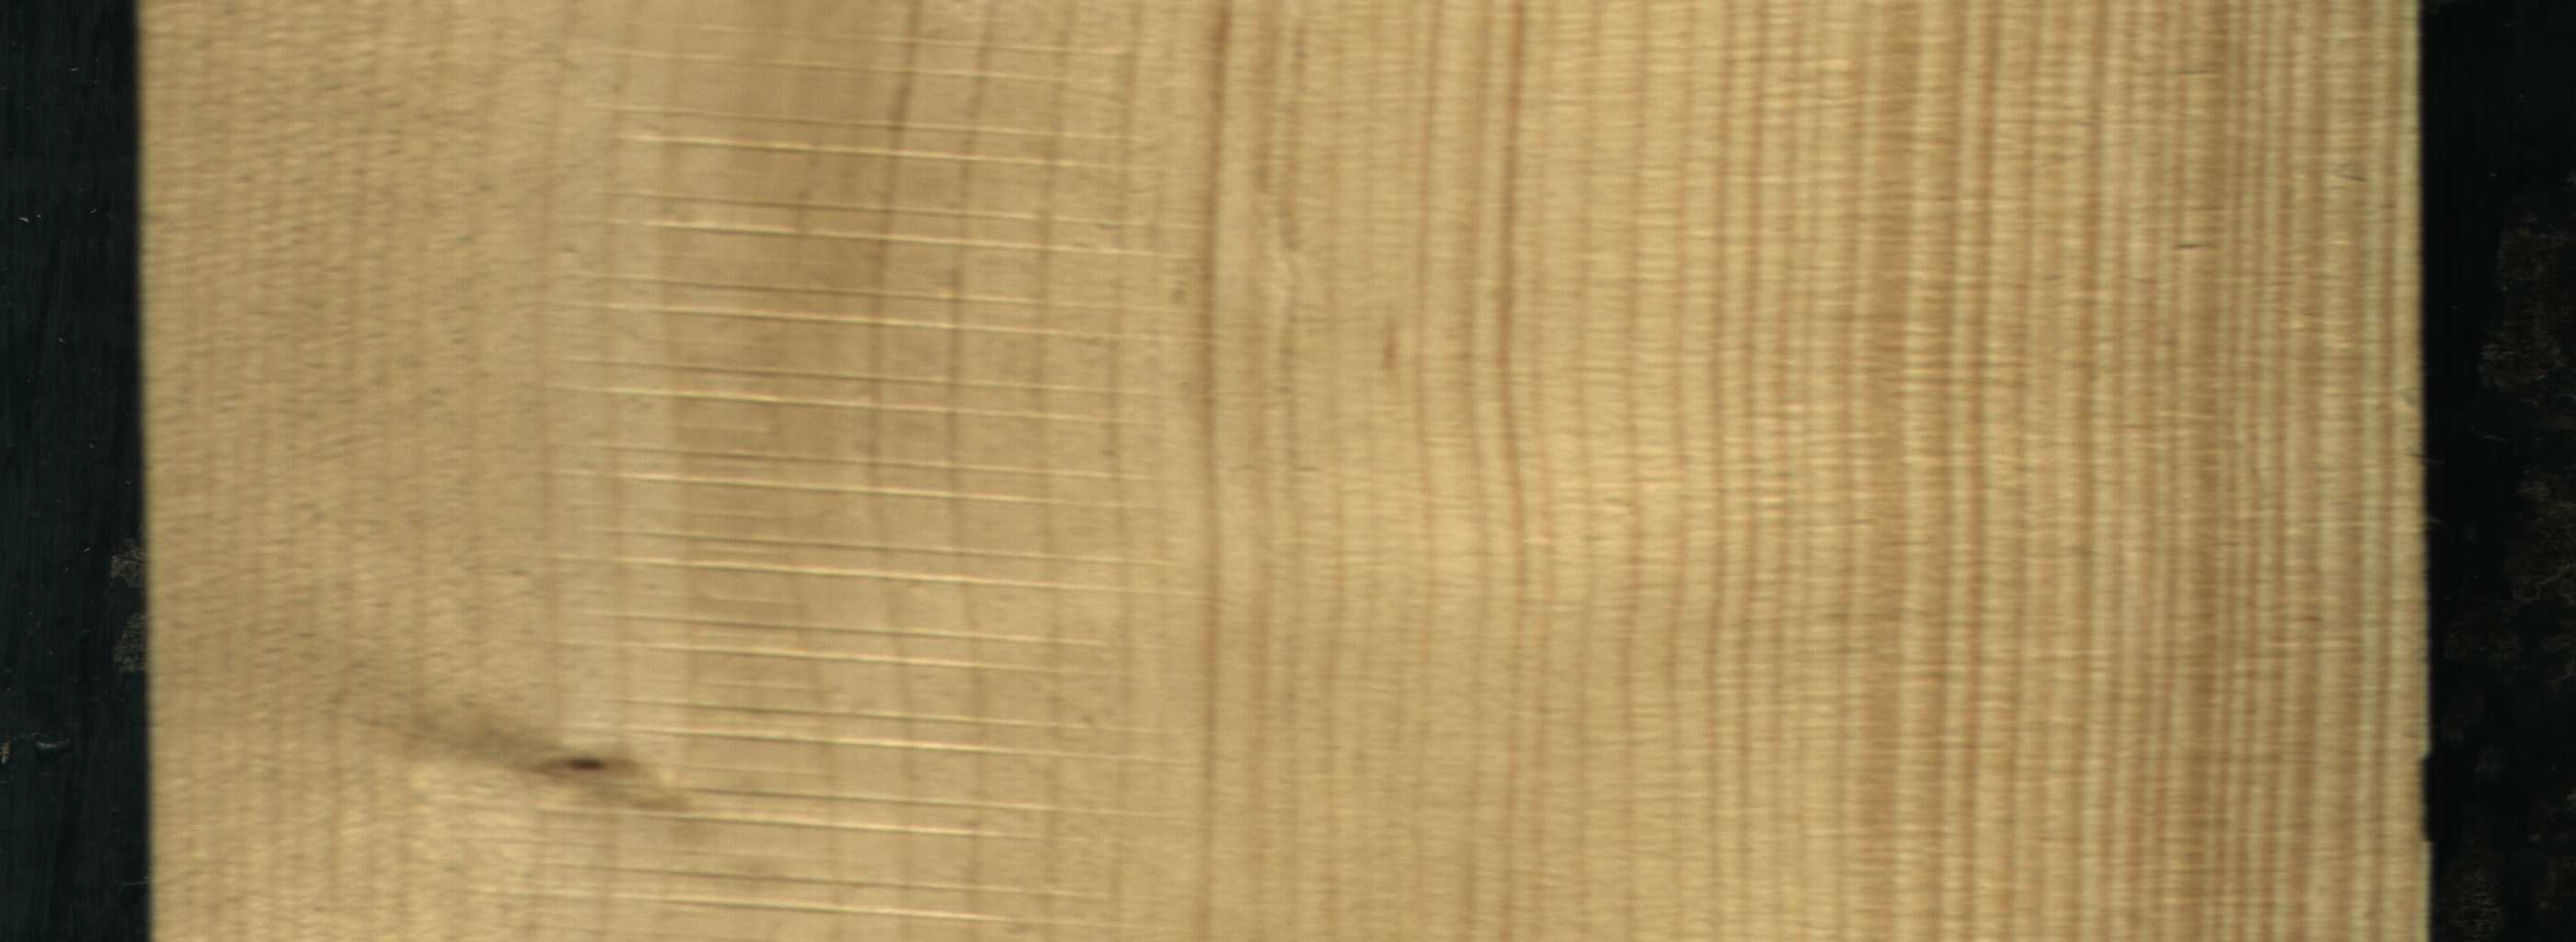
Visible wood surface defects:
Live_Knot